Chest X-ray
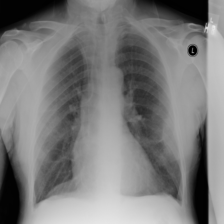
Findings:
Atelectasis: negative
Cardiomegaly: negative
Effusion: negative
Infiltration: negative
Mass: negative
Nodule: negative
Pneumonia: negative
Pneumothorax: negative
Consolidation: negative
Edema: negative
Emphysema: negative
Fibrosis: negative
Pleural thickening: negative
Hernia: negative